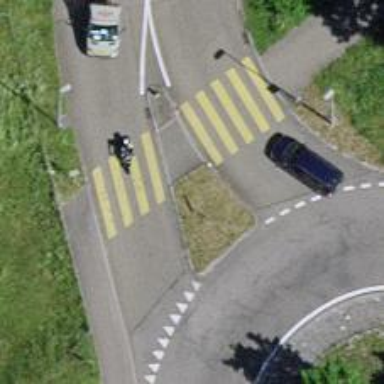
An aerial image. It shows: Marked crossing with zebra stripes on the road.